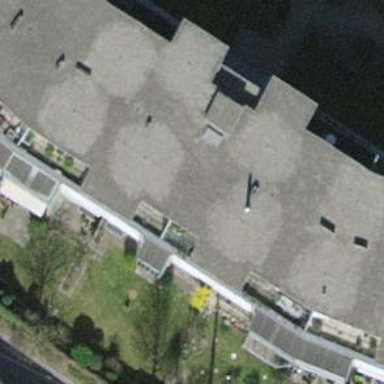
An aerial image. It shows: Modern apartment building with flat roof design.